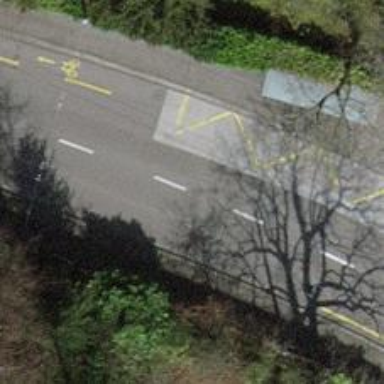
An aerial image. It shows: Trolleybus stop position for public transport.